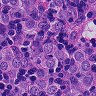
Metastatic tissue present: yes